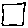
Label: square